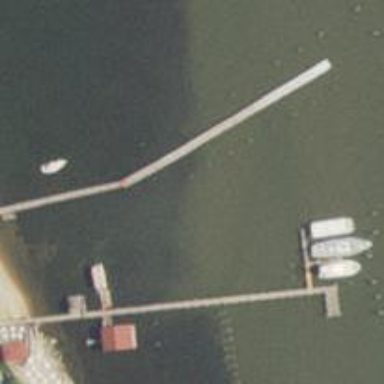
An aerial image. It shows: Pier with mooring facilities.